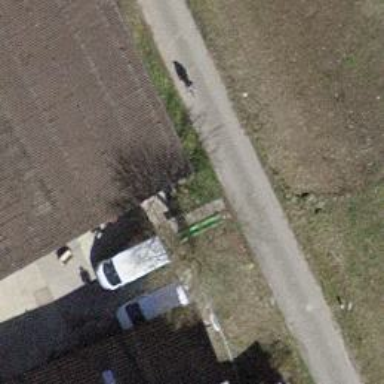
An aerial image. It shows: Set of steps on the road.